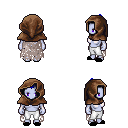
a pixel art fantasy rpg character, female body template, dark elf, purple skin, gray tattered cape, white pants, blue short mohawk hairstyle, cloth hood, black slippers, four views (front, back, left, right), 2x2 character sprite sheet, small pixel art, hard edges, no anti-aliasing